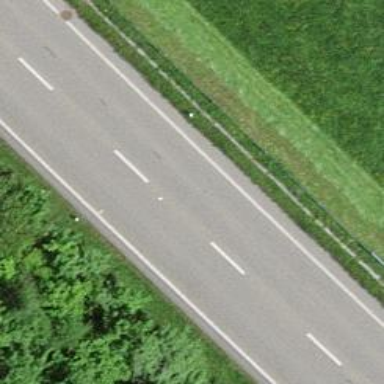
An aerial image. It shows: Asphalt road classified as trunk highway.